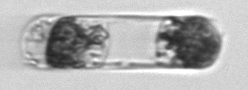
Label: Hemiaulus